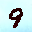
Label: 9